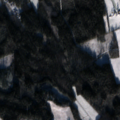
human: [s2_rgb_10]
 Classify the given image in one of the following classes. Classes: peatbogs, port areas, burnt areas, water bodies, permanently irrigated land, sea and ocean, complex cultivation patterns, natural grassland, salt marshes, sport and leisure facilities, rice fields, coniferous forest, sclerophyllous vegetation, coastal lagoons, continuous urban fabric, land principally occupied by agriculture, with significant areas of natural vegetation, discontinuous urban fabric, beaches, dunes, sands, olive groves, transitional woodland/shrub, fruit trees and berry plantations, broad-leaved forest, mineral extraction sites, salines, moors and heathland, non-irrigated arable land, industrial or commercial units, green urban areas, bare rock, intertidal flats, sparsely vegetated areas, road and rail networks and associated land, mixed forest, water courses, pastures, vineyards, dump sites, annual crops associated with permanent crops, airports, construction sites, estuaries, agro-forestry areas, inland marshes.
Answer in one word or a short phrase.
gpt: non-irrigated arable land, coniferous forest, mixed forest